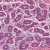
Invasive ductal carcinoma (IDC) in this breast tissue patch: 0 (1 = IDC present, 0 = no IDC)